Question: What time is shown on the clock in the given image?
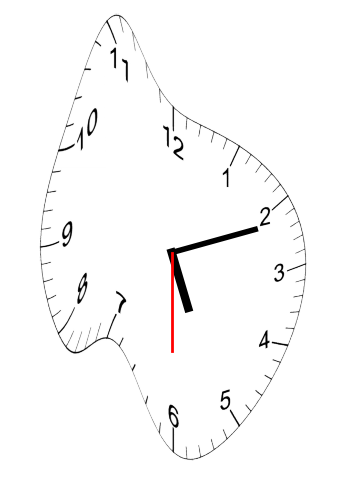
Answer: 05:11:30